Question: What is the value of this measurement?
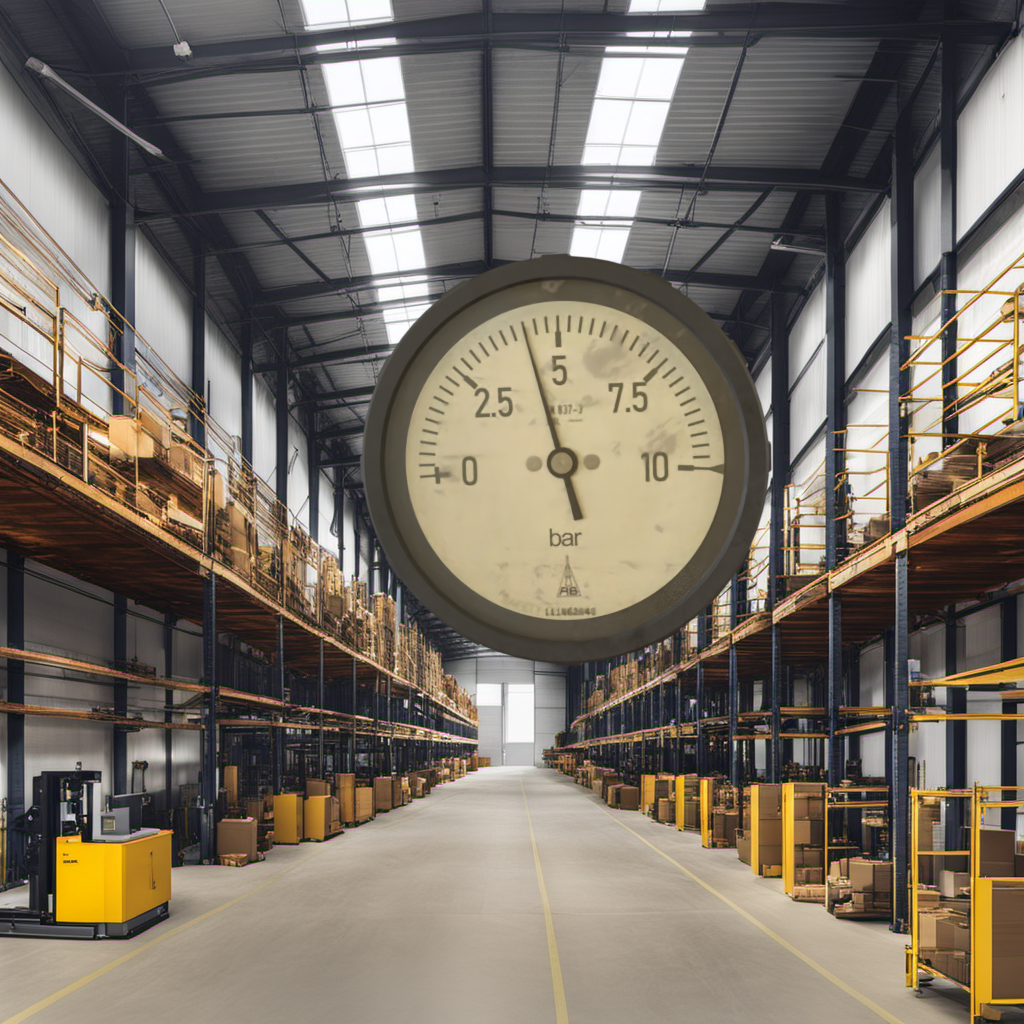
Answer: The result is 4.27
Question: What is the reading range of the measurement in the image?
Answer: The range is from 0 to 10
Question: What is the minimum and maximum value of this measurement?
Answer: The minimum value is 0 and the maximum value is 10